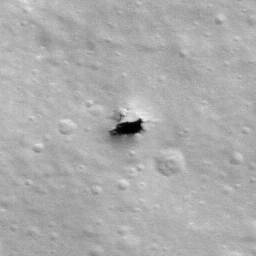
Pit: Stevinus 16
Host crater: Stevinus
Host type: impact_melt
Lunar coordinates: latitude -32.182, longitude 54.594